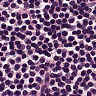
Metastatic tissue present: no